Question: I am following my previous question that has two boxes, that have two images , the issue is the height of boxes are fixed and when I change the window screen in some screen sizes the images bypass the border of the boxes.
I checked answers of these questions <URL> but did not help much.

## DEMO
'''
.items { */
position: relative;
margin-bottom: 7px;
margin-left: 7px;
margin-right: 0px;
text-align: left;
background-color: red;
border-top-left-radius: 20px;
border-top-right-radius: 20px;
border-bottom-left-radius: 20px;
padding-left: 1%;
height:260px;
}
.col-md-12.col-xs-12.btn>a>img {
float: right;
width: 100px;
height: 50px;
}
.col-md-12.col-xs-12.my-col {
padding-left: 100%;
}
.my-row {
bottom: 0;
padding-right: 0;
position: absolute;
}
.my-row {
bottom: 0;
padding-right: 0;
position: absolute;
}
.btn {
float: right;
bottom:0;
margin-right:-12px;
margin-bottom:-6px;
position:absolute;
right:0;
}
'''
'''
<div class="container-fluid">
<div class="row">
<div class="col-md-3 items">
<div class="row">
<div class="col-md-12 text-center">
<h4>T1</h4>
</div>
</div>
<div class="row">
<div class="col-md-12 text-center">
<h5>T2</h5>
</div>
</div>
<div class="row">
<div class="col-md-12 row text-center">
<a
href="https://encrypted-tbn1.gstatic.com/images?q=tbn:ANd9GcQKWYNnGt8d9G1sf8PE0TpOglpZ2dKnHWAP5FB_spYgelcToong"
title="T1" data-gallery rel="nofollow"> <img
id="imageresource"
src="https://encrypted-tbn1.gstatic.com/images?q=tbn:ANd9GcQKWYNnGt8d9G1sf8PE0TpOglpZ2dKnHWAP5FB_spYgelcToong"
class="img-thumbnail" width="30%" style="margin-left: 30px;" />
</a>
</div>
</div>
<div>
<a href="#" target="_blank"><img src="#" class="btn" /></a>
</div>
</div>
<div class="col-md-3 items">
<div class="row">
<div class="col-md-12 text-center">
<h4>T1</h4>
</div>
</div>
<div class="row">
<div class="col-md-12 text-center">
<h5>T2</h5>
</div>
</div>
<div class="row">
<div class="col-md-12 row text-center">
<a
href="https://encrypted-tbn1.gstatic.com/images?q=tbn:ANd9GcQKWYNnGt8d9G1sf8PE0TpOglpZ2dKnHWAP5FB_spYgelcToong"
title="T1" data-gallery rel="nofollow"> <img
id="imageresource"
src="https://encrypted-tbn1.gstatic.com/images?q=tbn:ANd9GcQKWYNnGt8d9G1sf8PE0TpOglpZ2dKnHWAP5FB_spYgelcToong"
class="img-thumbnail" width="25%" style="margin-left: 30px;" />
</a>
</div>
</div>
<div>
<a href="#" target="_blank"><img src="#" class="btn" /></a>
</div>
</div>
</div>
</div>
</div>
'''
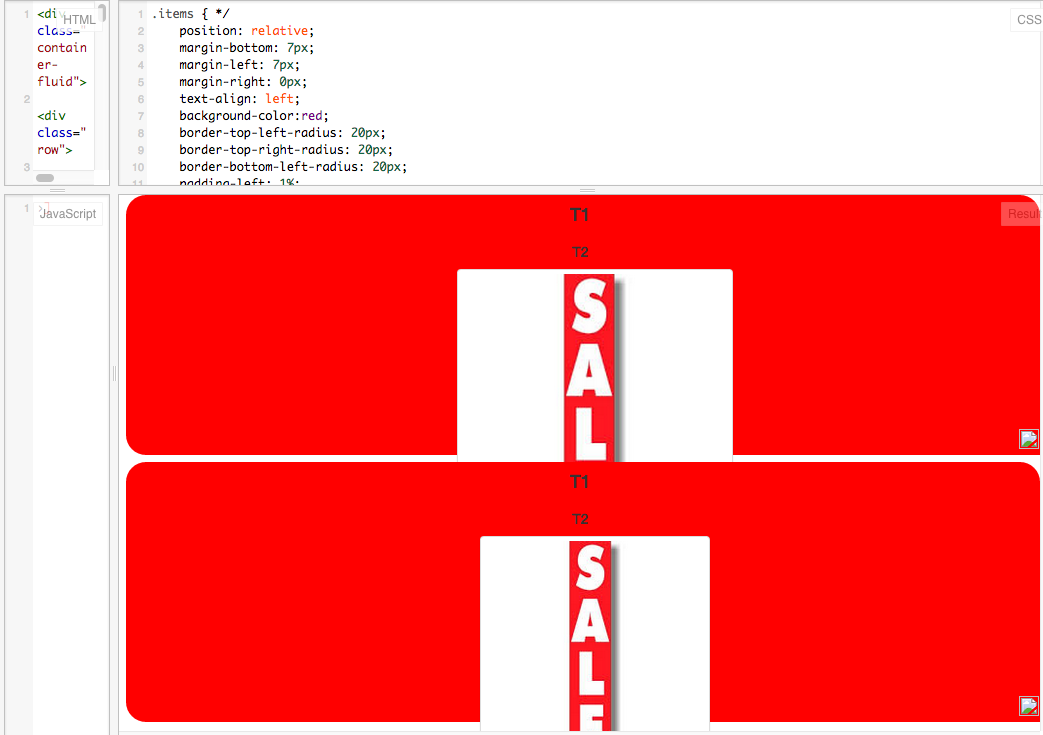
Answer: , the markup is over complicated for what you want and line 15 and 45 are applying bootstrap classes '.col-md-12' and '.row' on the same element which is in incorrect. Bootstrap class '.col-xx-nn' must be assigned to a child element with a bootstrap class '.row'.
. I have simplified the HTML code to get your desired result, I think. Check it out and let me know what isn't right and I will change it and explain why.
<URL>
What I did was create a container 'div' around the sale image that uses the CSS flex box. This div will take up any remaining space. Therefore, if you change the height of your '.items' element. The flexbox container will adapt and the sale image will respond appropriately to the new size. There is no fixed heights here except for the one that was placed on the '.items' class of '260px' which I believe is what you wanted.
The reason for this is that the bootstrap class .img-reponsive needs a height and/or width attribute to be responsive. Therefore, I have set the height and width equal to the flex box container around it. You can change the 'width' value or '.img-sale' back to '30%' if you wish.
, I have aligned the button to always be in the bottom right corner as I think you wanted it.
If this answer solves your problem, don't forget to mark it as the correct solution.
Cheers
Sorry wrong JSFiddle link, correct link has been added. I also added proof that it is dynamic with multiple rows of text in the h4 and h5 elements.